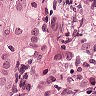
Metastatic tissue present: yes